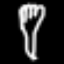
Label: fork